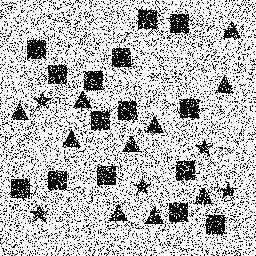
Squares: 15
Triangles: 10
Stars: 5
Total shapes: 30